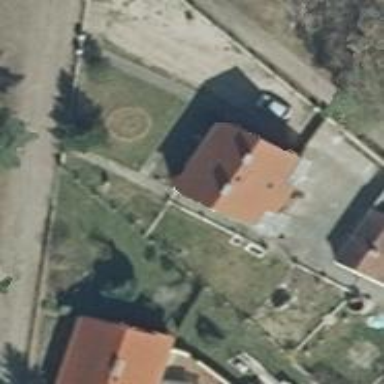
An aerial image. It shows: Simple house.